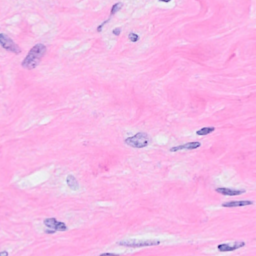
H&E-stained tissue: Breast